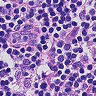
Metastatic tissue present: no